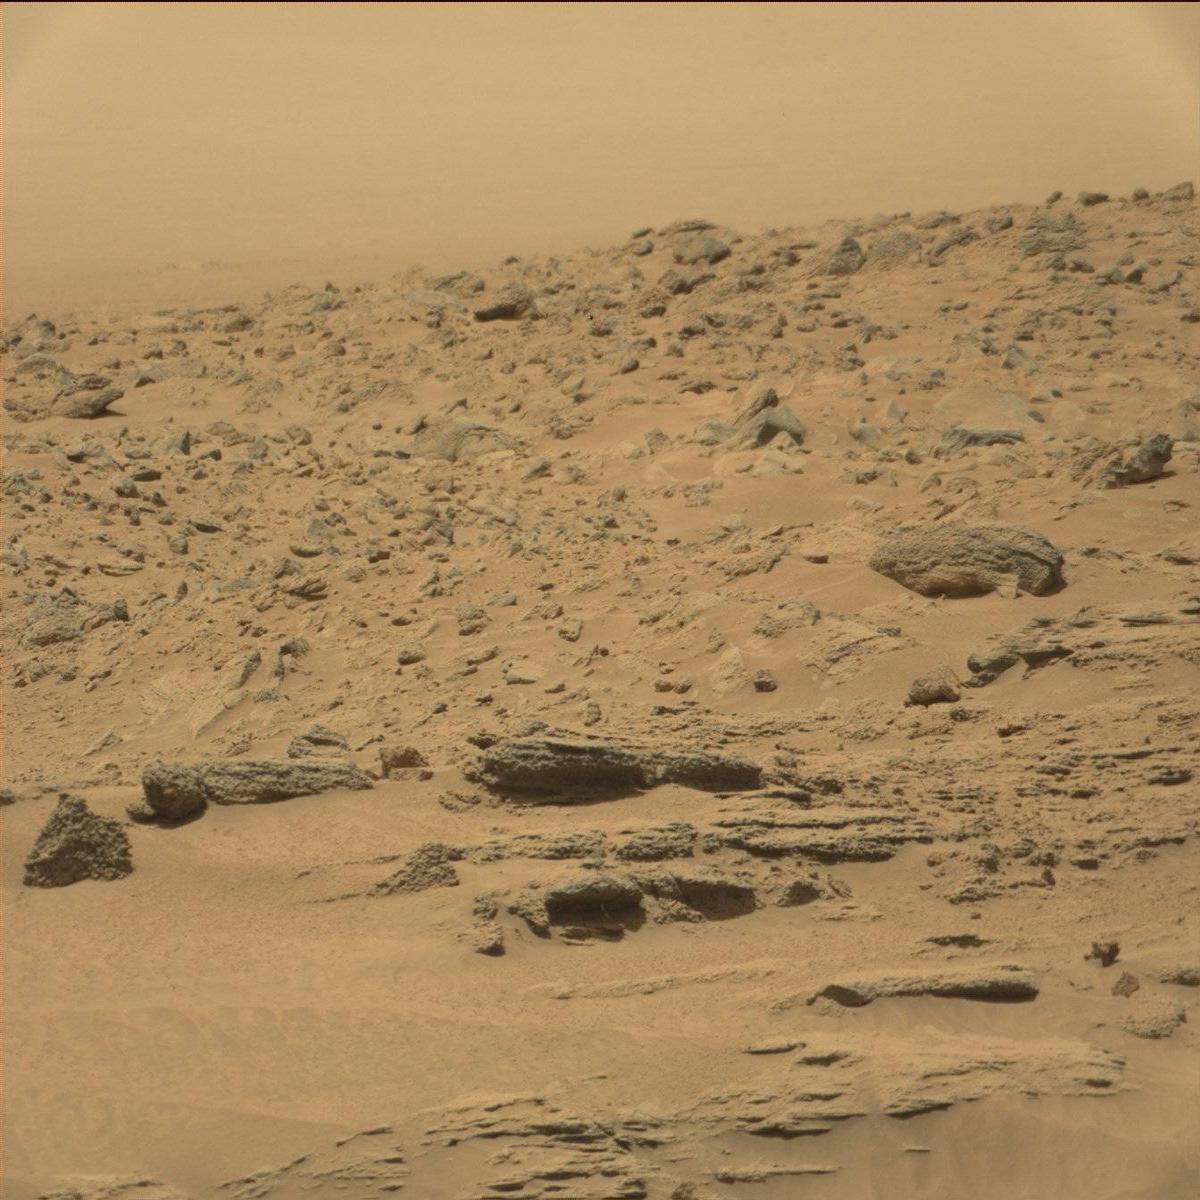
Terrain classes present: Bedrock, Ridge, Sand / Soil